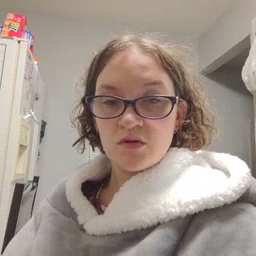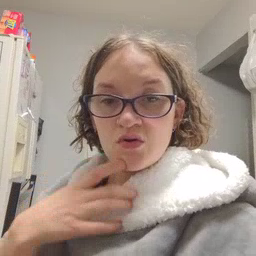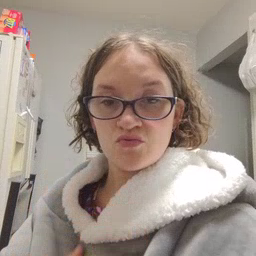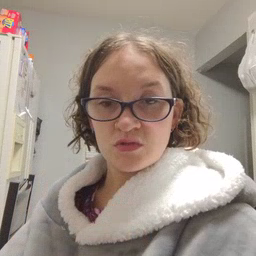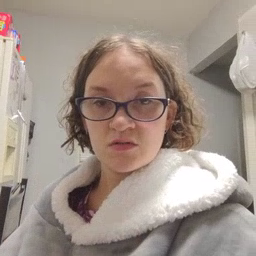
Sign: hungry